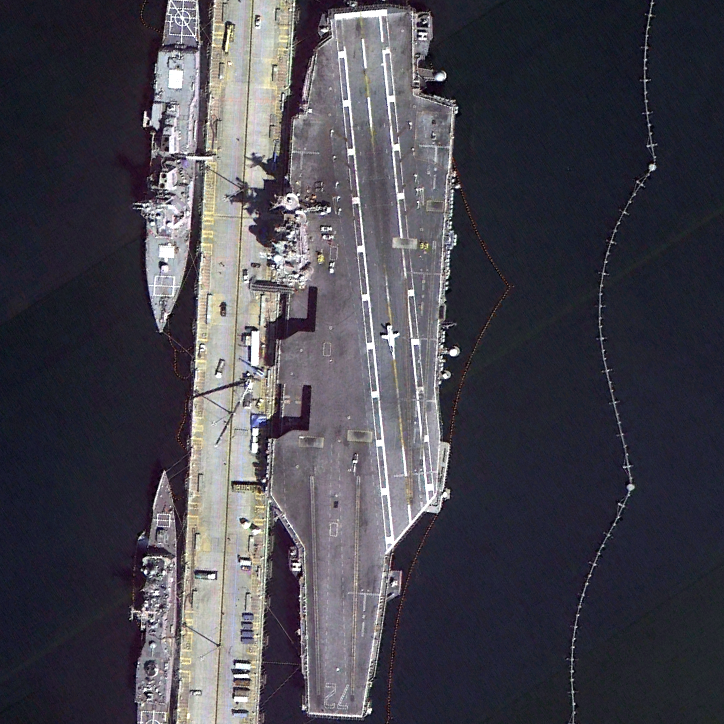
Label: aircraft_carrier